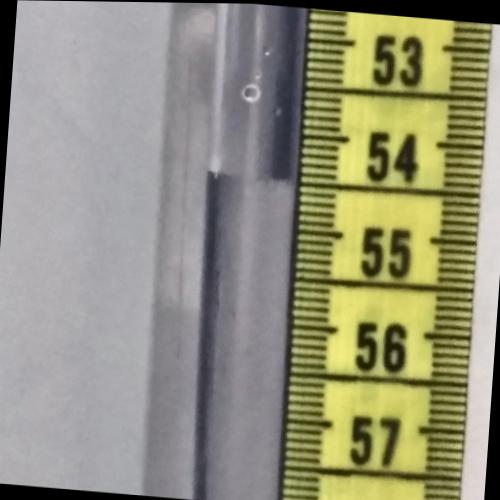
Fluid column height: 54.5 cm